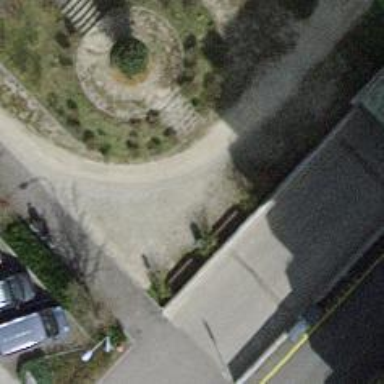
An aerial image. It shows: Bench for seating.